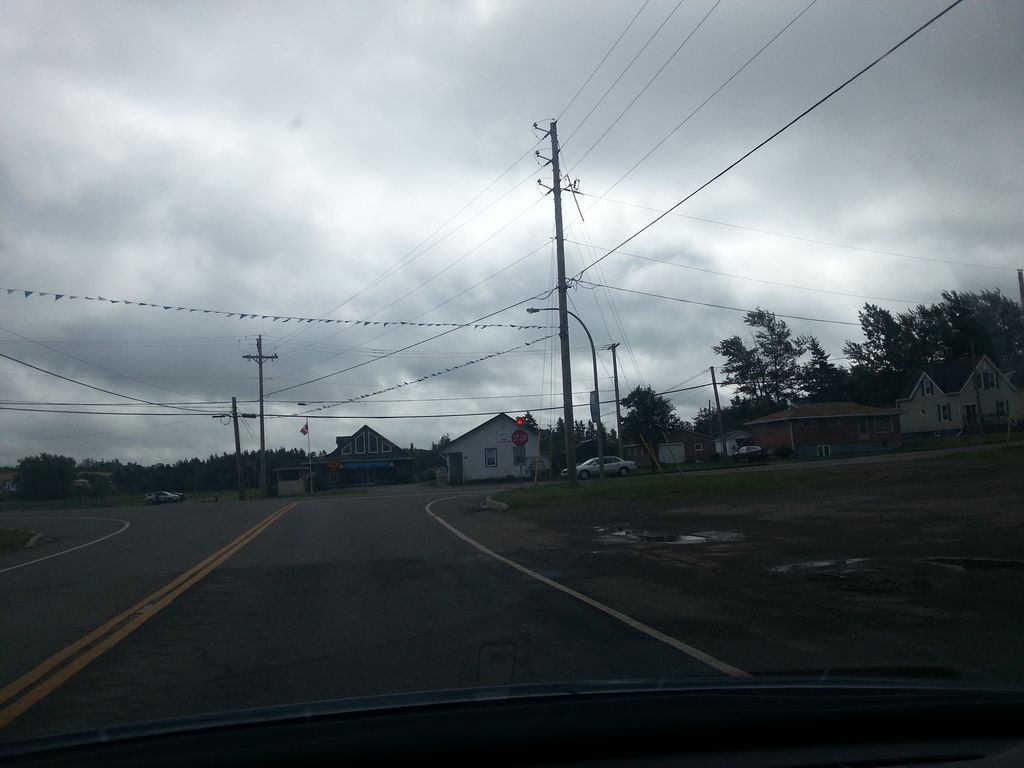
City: charlottetown